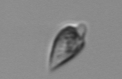
Label: Oxytoxum